The image is the raw time-domain waveform of a rolling-element bearing's vibration signal. Classify the bearing condition as one of: normal, inner_race, outer_race, ball.
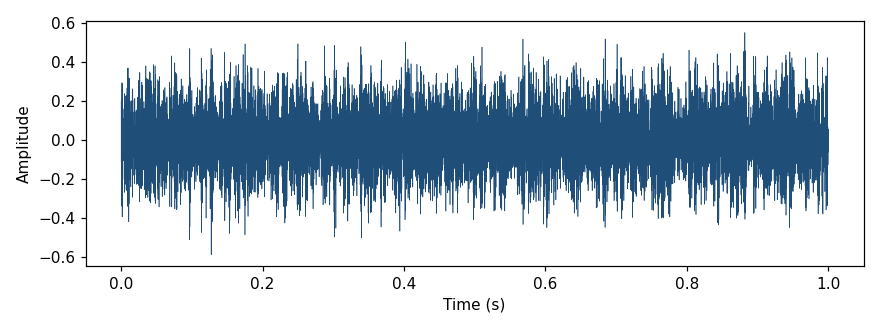
Answer: ball